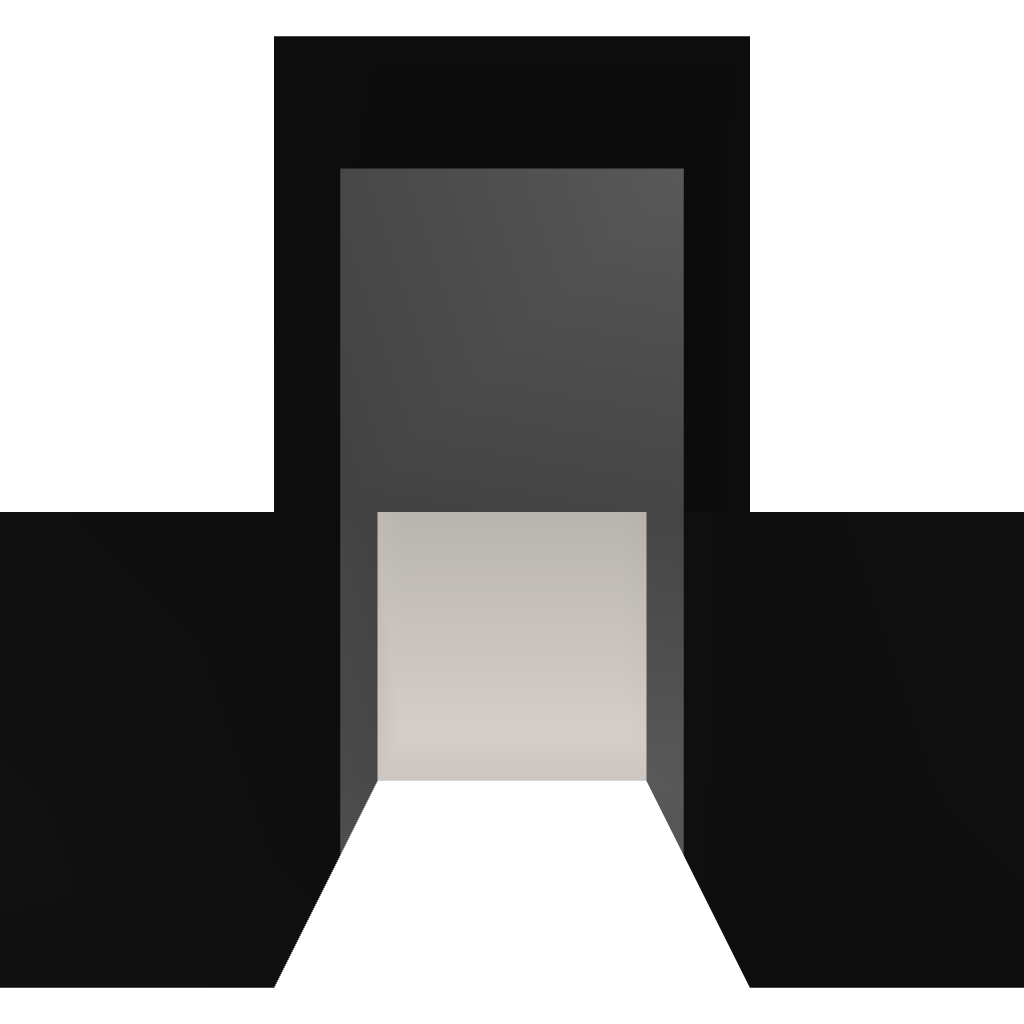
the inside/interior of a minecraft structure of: Mini TNT cannon